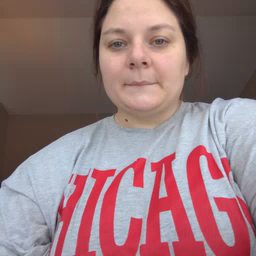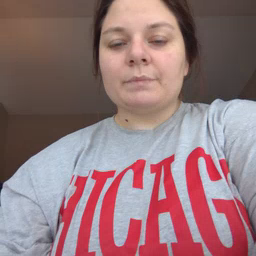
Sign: not